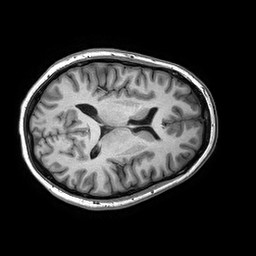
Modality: T1w
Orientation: axial
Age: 31
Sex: female
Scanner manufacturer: philips
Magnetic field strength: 3 T
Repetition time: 0.006544 s
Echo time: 0.002945 s